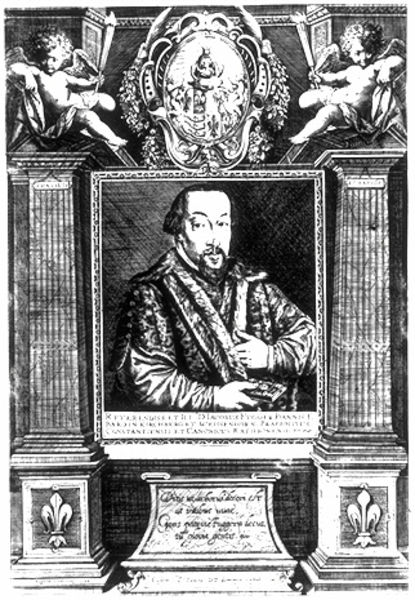
Titel: Bildnis des Jakob Fugger von Kirchberg und Weißenhorn
Künstler: Dominicus Custos
Institution: (Seriendruck)
Schlagwörter: hand, mann, weiß, frankreich, hell, pfeiler, profil, schwarz, säule, säulen, zeichnung, blick, ornament, bart, architektur, falten, gesicht, kragen, pelz, rahmen, sockel, bild, bildnis, herr, hände, portrait, porträt, haare, mantel, adel, blatt, musik, seide, oval, engel, kanneliert, putte, ranken, fell, schärpe, schrift, sitz, italien, grafik, graphik, pilaster, rand, tafel, inschrift, ornamente, kerzen, podest, stola, fotografie, buch, medaillon, denkmal, druck, schraffur, radierung, stich, künstler, seite, schwarzweiß, text, beschriftung, adeliger, herrscher, kardinal, lilie, fürst, politiker, spitzbart, wappen, halbprofil, wams, mönch, kanneluren, adliger, basis, edelmann, lilien, putten, ornamentik, kupferstich, putti, grabmal, legende, monument, rotunde, latein, jesuit, sereindruck, süulen, kaneliert, geishct, französische lilie, puttel